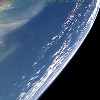
Label: water